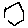
Label: hexagon